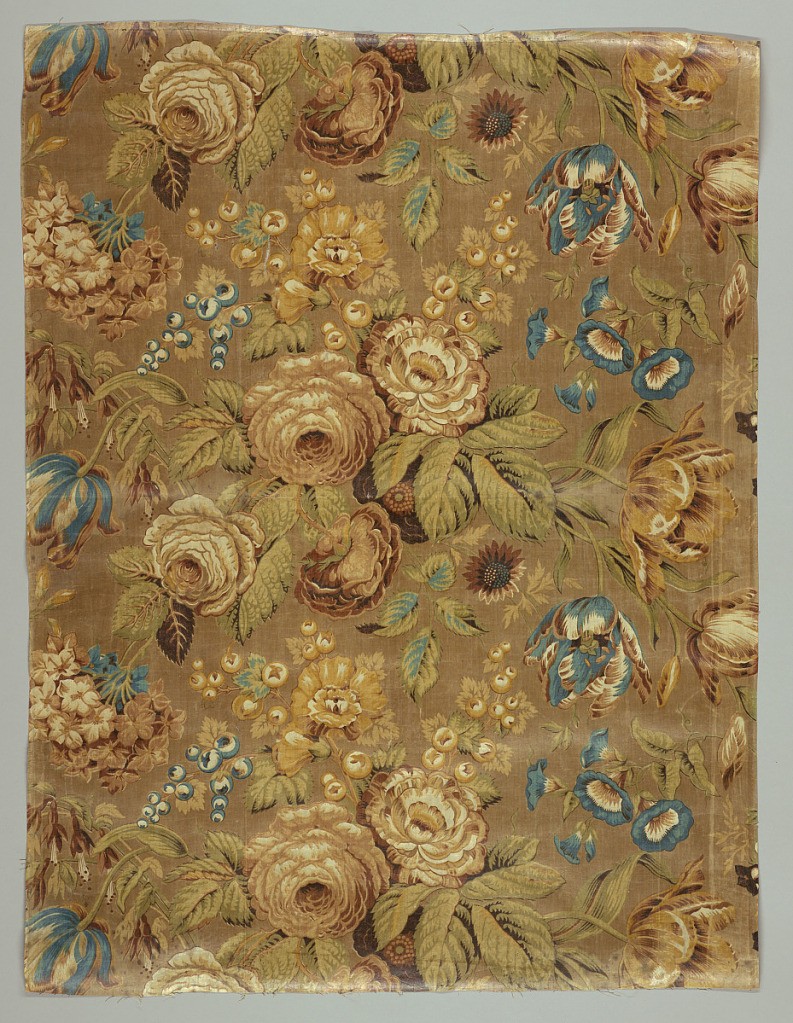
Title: Textile
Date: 1840s
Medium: cotton Technique: printed by engraved roller on plain weave
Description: Group of natural scale flowers filling and falling over full width of fabric including rose, tulip, fichsia, morning glory. Muted colors on a tan background.